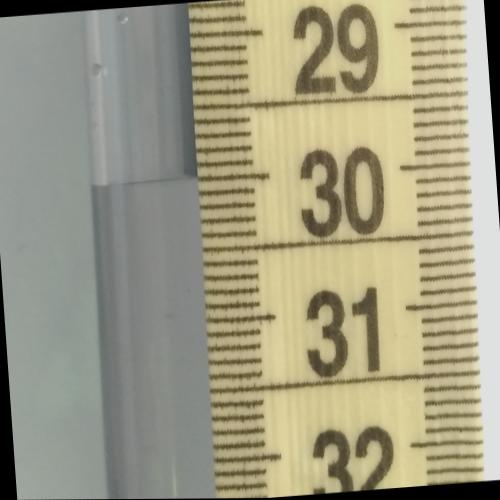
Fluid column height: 30.0 cm